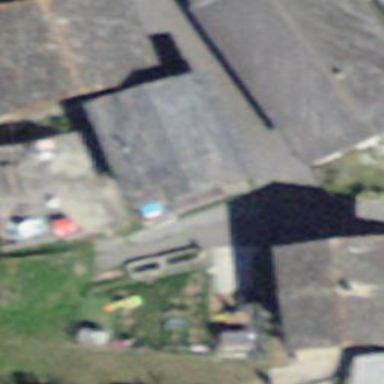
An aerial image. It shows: Gabled building with roof oriented along its structure.